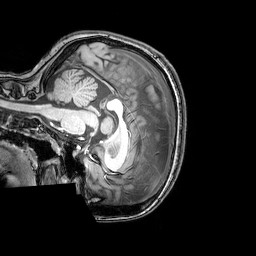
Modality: T1w
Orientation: sagittal
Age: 21
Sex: female
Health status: healthy
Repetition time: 0.081 s
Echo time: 0.037 s